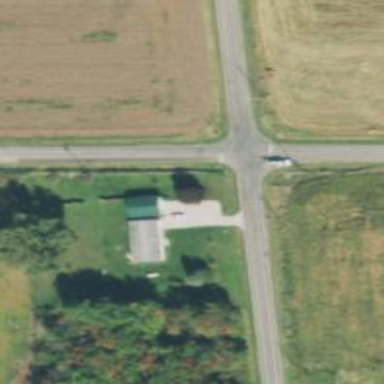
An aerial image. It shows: Road with stop sign.